Aerial crown-view tile of a tropical tree (Barro Colorado Island, Panama), acquired 20250616:
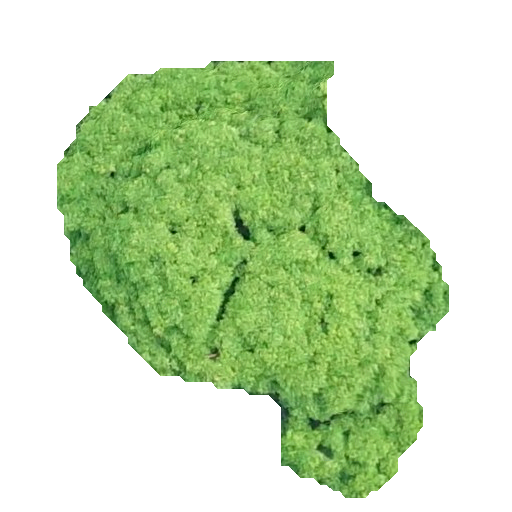
Species: Handroanthus guayacan
GBIF accepted scientific name: Handroanthus guayacan
Crown area: 156.208 m²